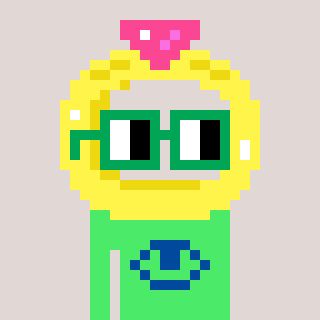
a pixel art character with square green glasses, a ring-shaped head and a teal-colored body on a warm background